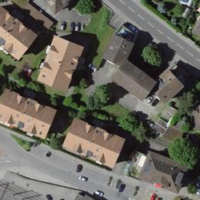
EUNIS habitat code: 54
Species observed at this site:
Chelidonium majus